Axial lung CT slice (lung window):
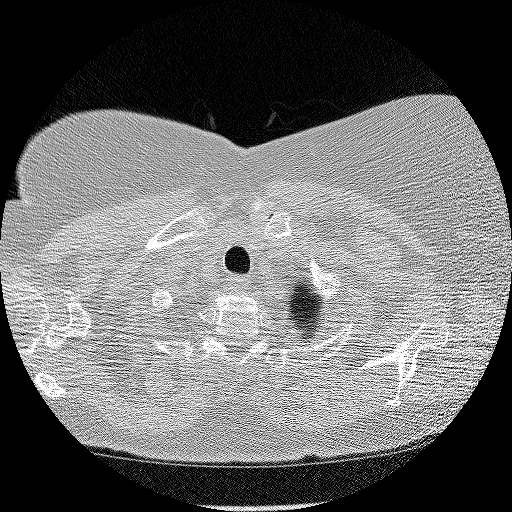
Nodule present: no